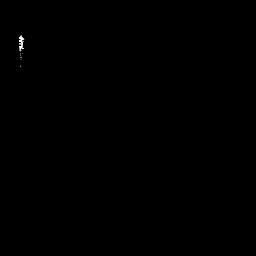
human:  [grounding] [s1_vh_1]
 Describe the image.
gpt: In the satellite image, there is  <ref>1 small ship </ref> <box>[[6, 11, 10, 22, 0]]</box> located at top left.